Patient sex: M
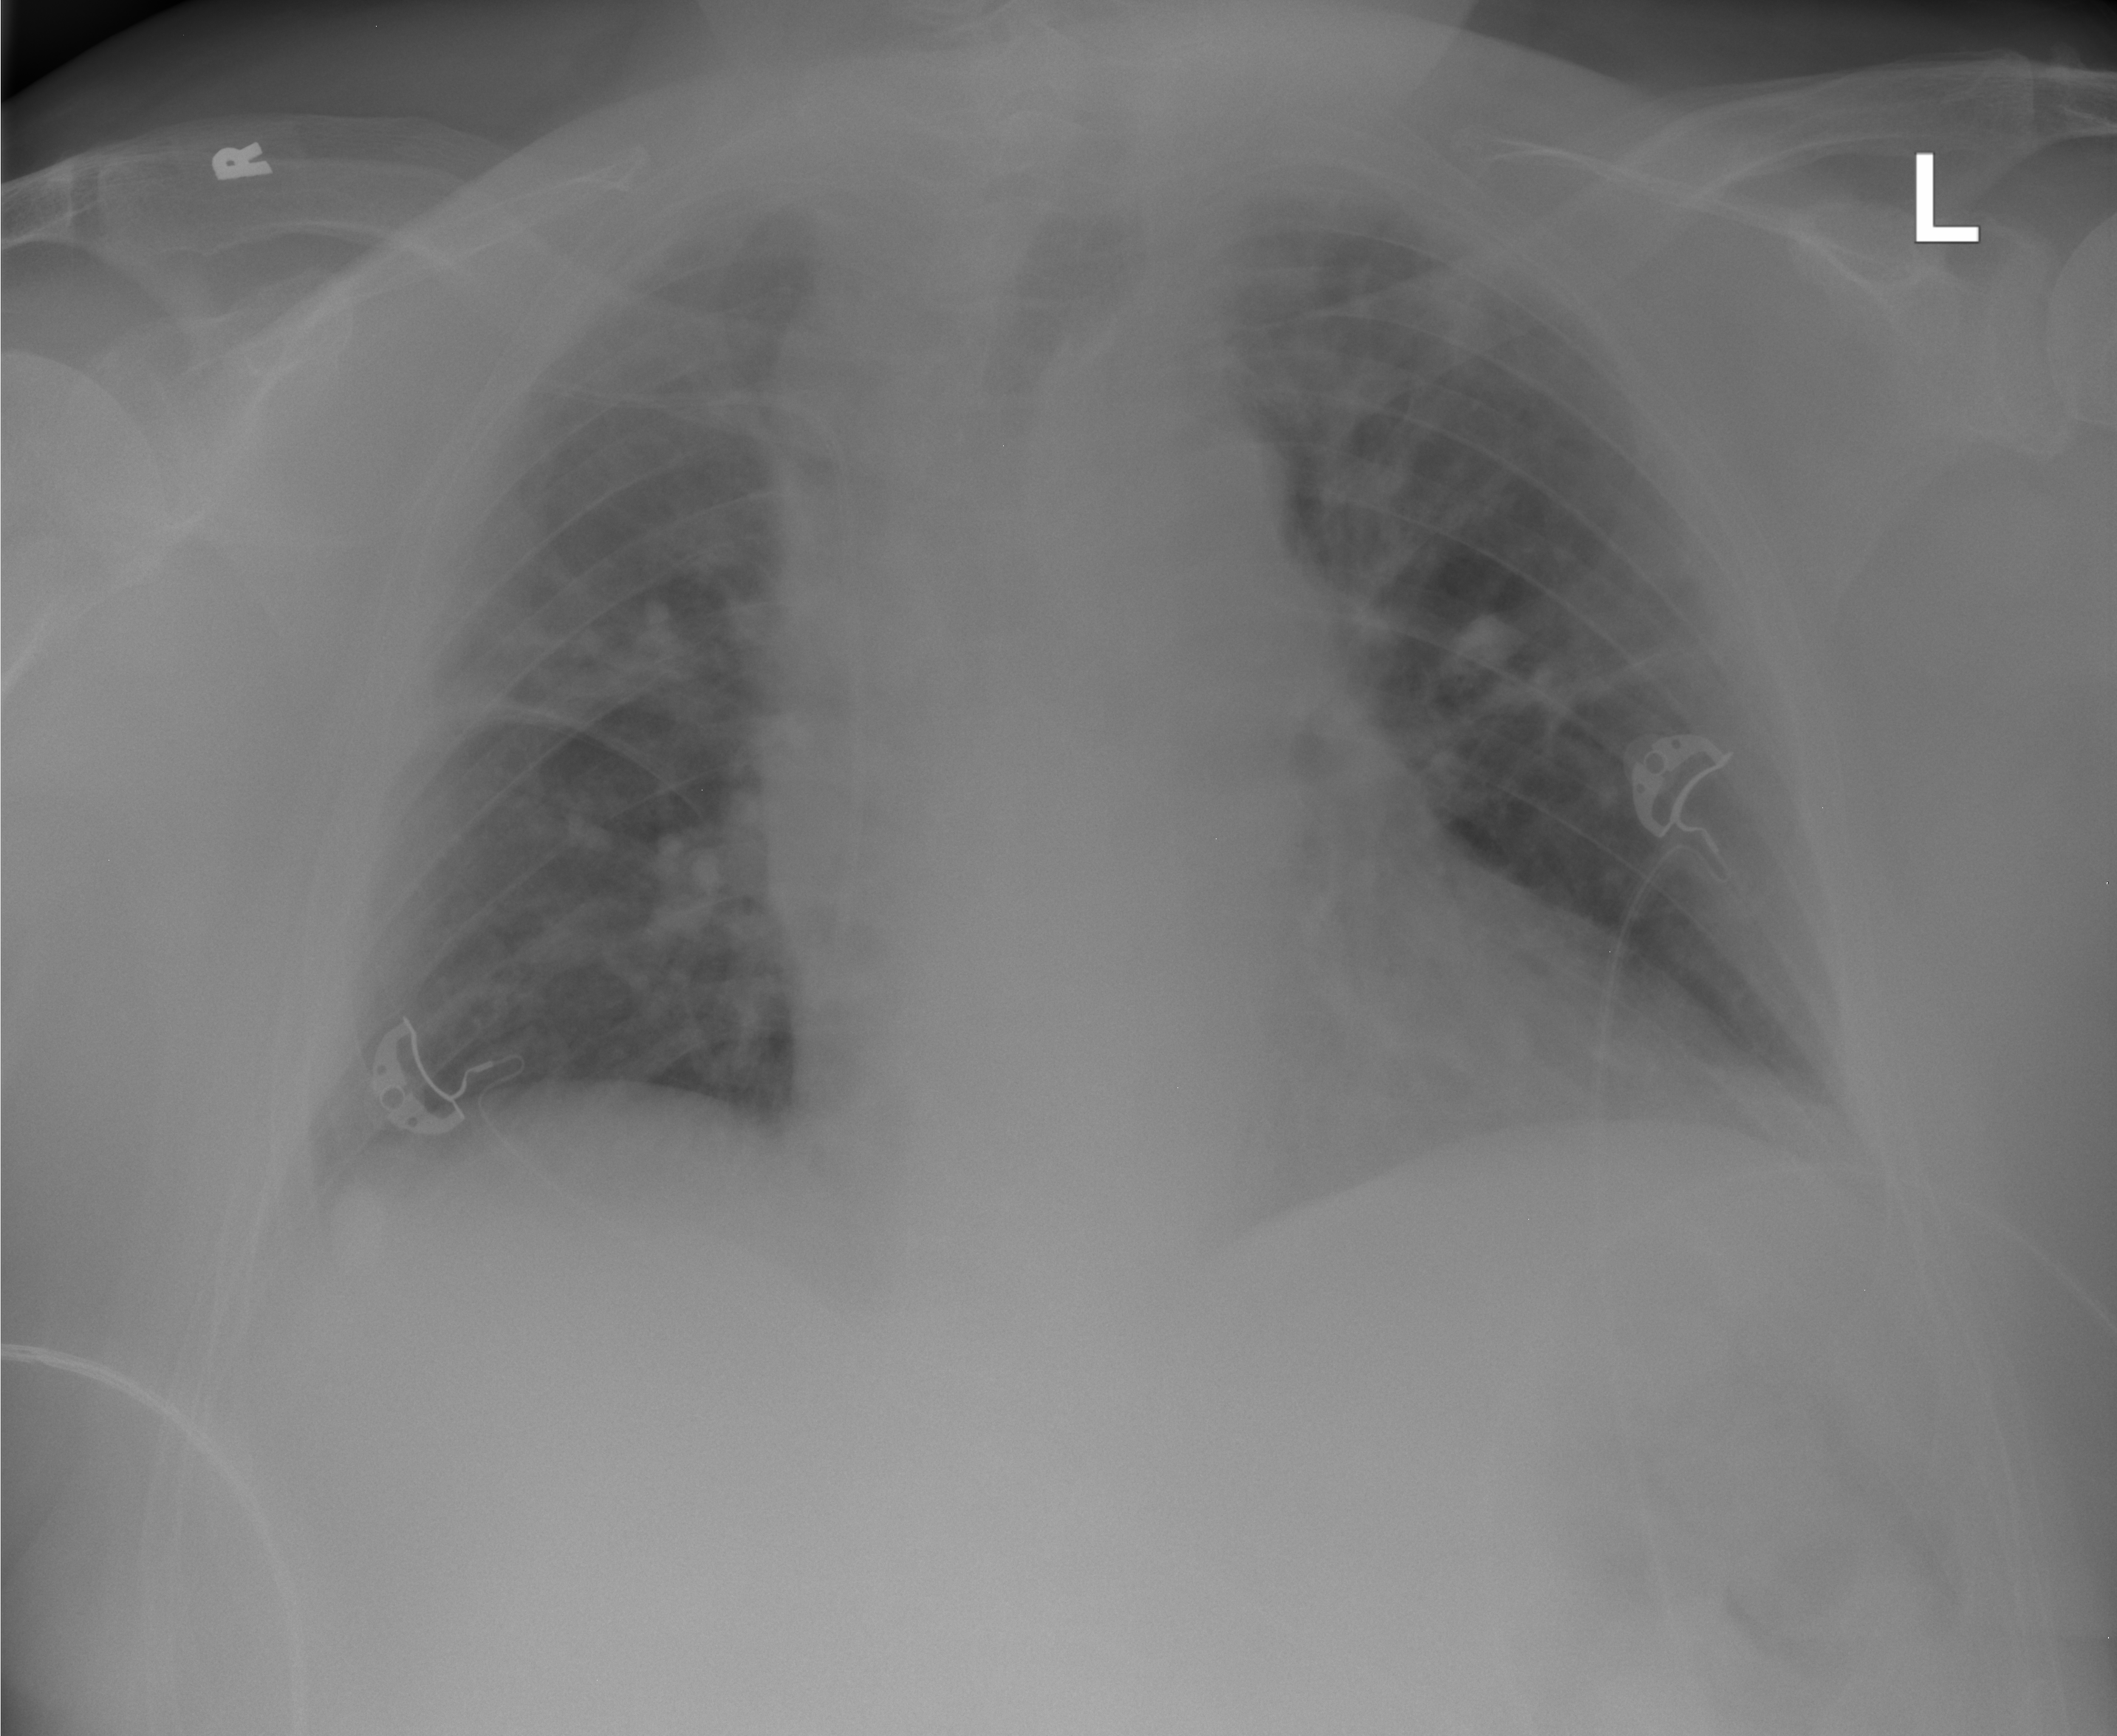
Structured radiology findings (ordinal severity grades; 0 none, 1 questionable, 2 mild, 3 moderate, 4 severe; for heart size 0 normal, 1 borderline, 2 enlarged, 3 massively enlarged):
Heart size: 2
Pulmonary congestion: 1
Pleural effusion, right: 2
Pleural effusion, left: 2
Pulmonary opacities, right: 2
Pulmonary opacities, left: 1
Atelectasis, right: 1
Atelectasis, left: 0